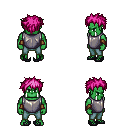
a pixel art fantasy rpg character, male body template, orc, green skin, steel chest armor, teal pants, pink bedhead hairstyle, leather bracers, ghillies, four views (front, back, left, right), 2x2 character sprite sheet, small pixel art, hard edges, no anti-aliasing